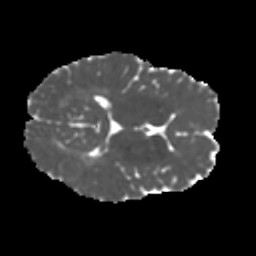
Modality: MD
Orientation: axial
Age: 18
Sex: female
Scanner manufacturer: ge
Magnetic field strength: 3 T
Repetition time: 7.8 s
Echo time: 0.0618 s